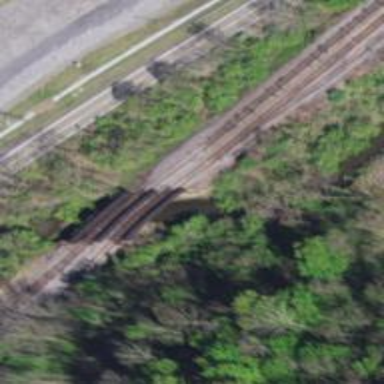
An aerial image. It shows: Railway track.